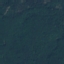
Label: Forest